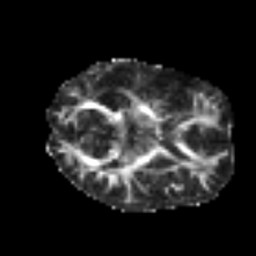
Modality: FA
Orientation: axial
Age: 39
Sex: female
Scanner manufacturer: siemens
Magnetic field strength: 3 T
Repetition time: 6.1 s
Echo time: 0.101 s